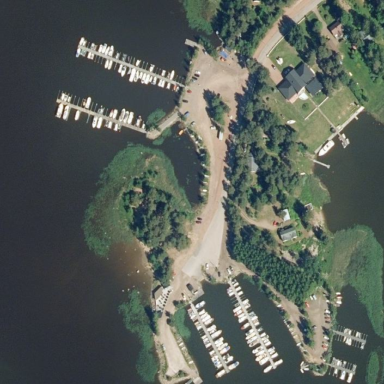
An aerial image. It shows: Marina on leisure land.